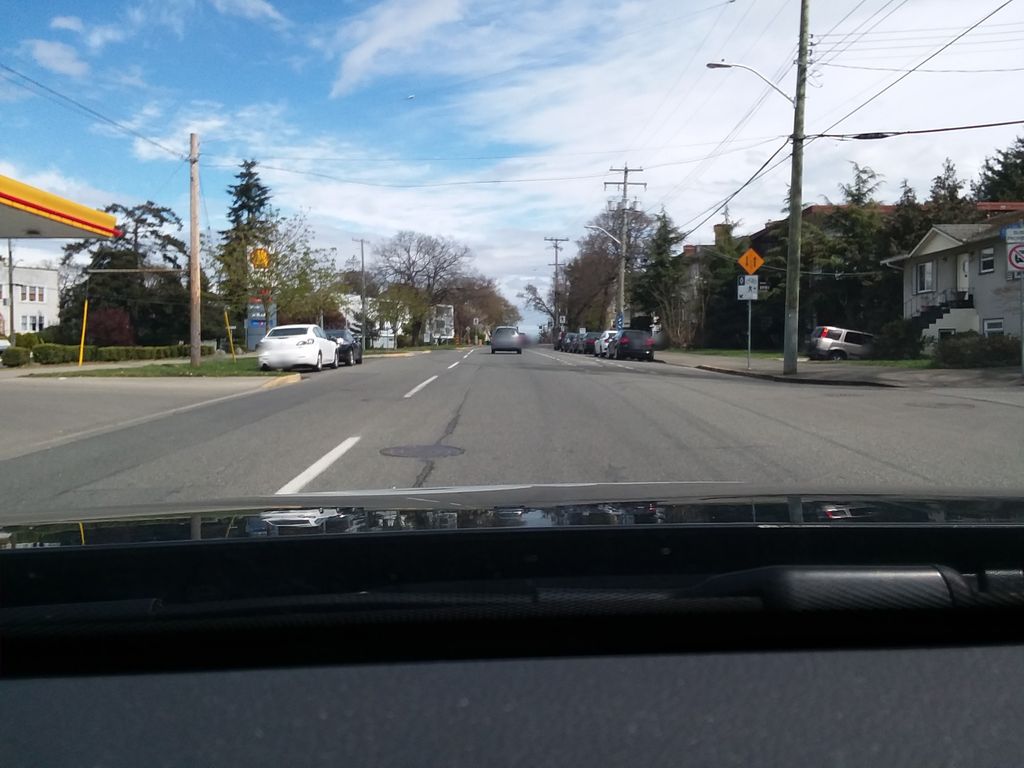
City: victoria